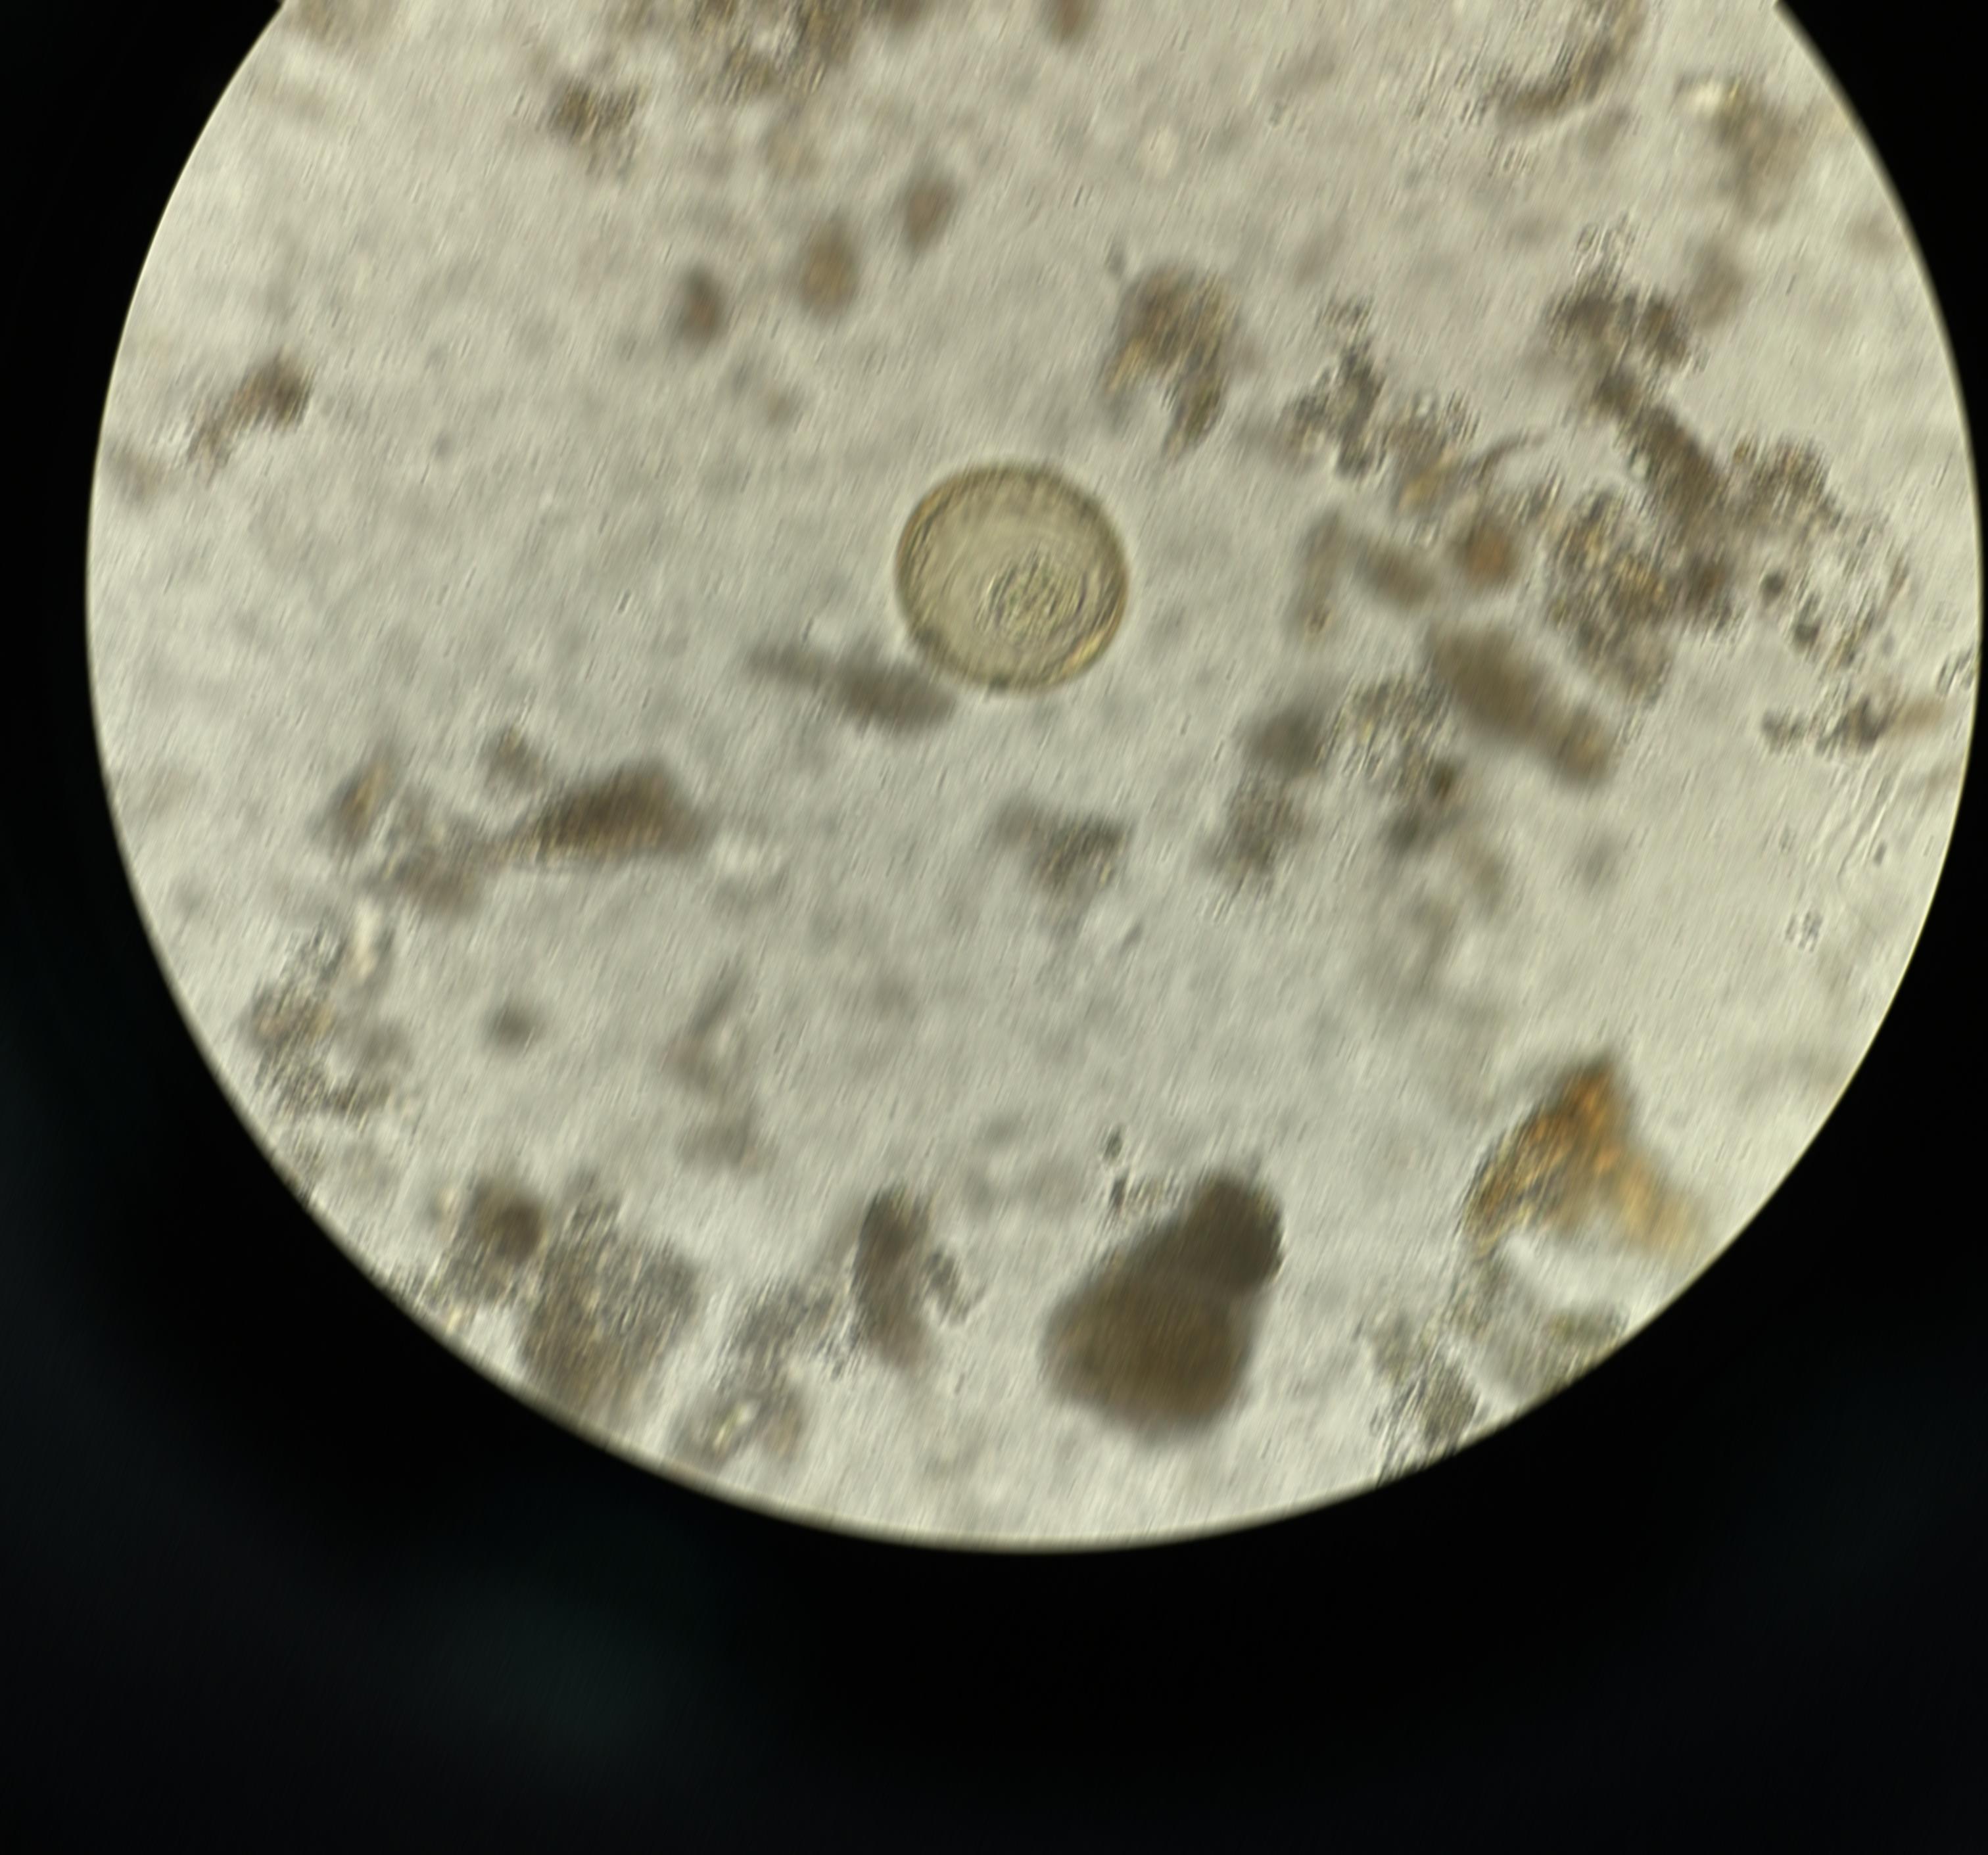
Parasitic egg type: Hymenolepis diminuta